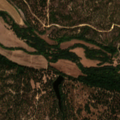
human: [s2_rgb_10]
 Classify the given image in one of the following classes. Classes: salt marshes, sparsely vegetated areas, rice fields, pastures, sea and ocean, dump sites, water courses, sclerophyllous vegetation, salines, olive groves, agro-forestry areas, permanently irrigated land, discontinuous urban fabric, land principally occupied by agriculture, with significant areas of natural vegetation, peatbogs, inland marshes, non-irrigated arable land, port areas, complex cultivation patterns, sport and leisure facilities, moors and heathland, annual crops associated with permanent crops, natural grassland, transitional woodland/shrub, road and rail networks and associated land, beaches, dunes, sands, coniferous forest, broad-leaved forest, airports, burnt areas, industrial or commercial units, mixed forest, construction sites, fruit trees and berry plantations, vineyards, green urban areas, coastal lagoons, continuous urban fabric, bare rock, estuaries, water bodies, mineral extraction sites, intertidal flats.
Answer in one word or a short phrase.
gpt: permanently irrigated land, rice fields, broad-leaved forest, coniferous forest